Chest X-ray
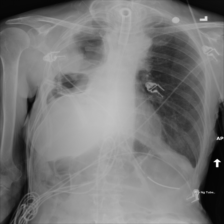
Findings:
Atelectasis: negative
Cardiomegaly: negative
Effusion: negative
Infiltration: negative
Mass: negative
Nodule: negative
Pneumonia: negative
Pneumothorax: negative
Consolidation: negative
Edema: negative
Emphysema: negative
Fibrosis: negative
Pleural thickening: negative
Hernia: negative